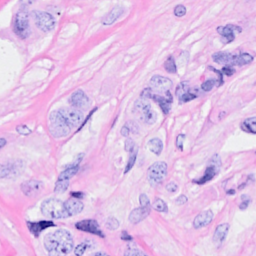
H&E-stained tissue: Breast